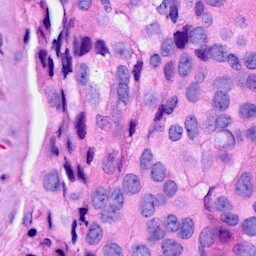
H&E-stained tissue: Breast